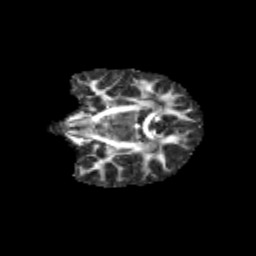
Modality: FA
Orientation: coronal
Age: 13
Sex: female
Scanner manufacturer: siemens
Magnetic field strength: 3 T
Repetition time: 3.8 s
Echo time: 0.07 s